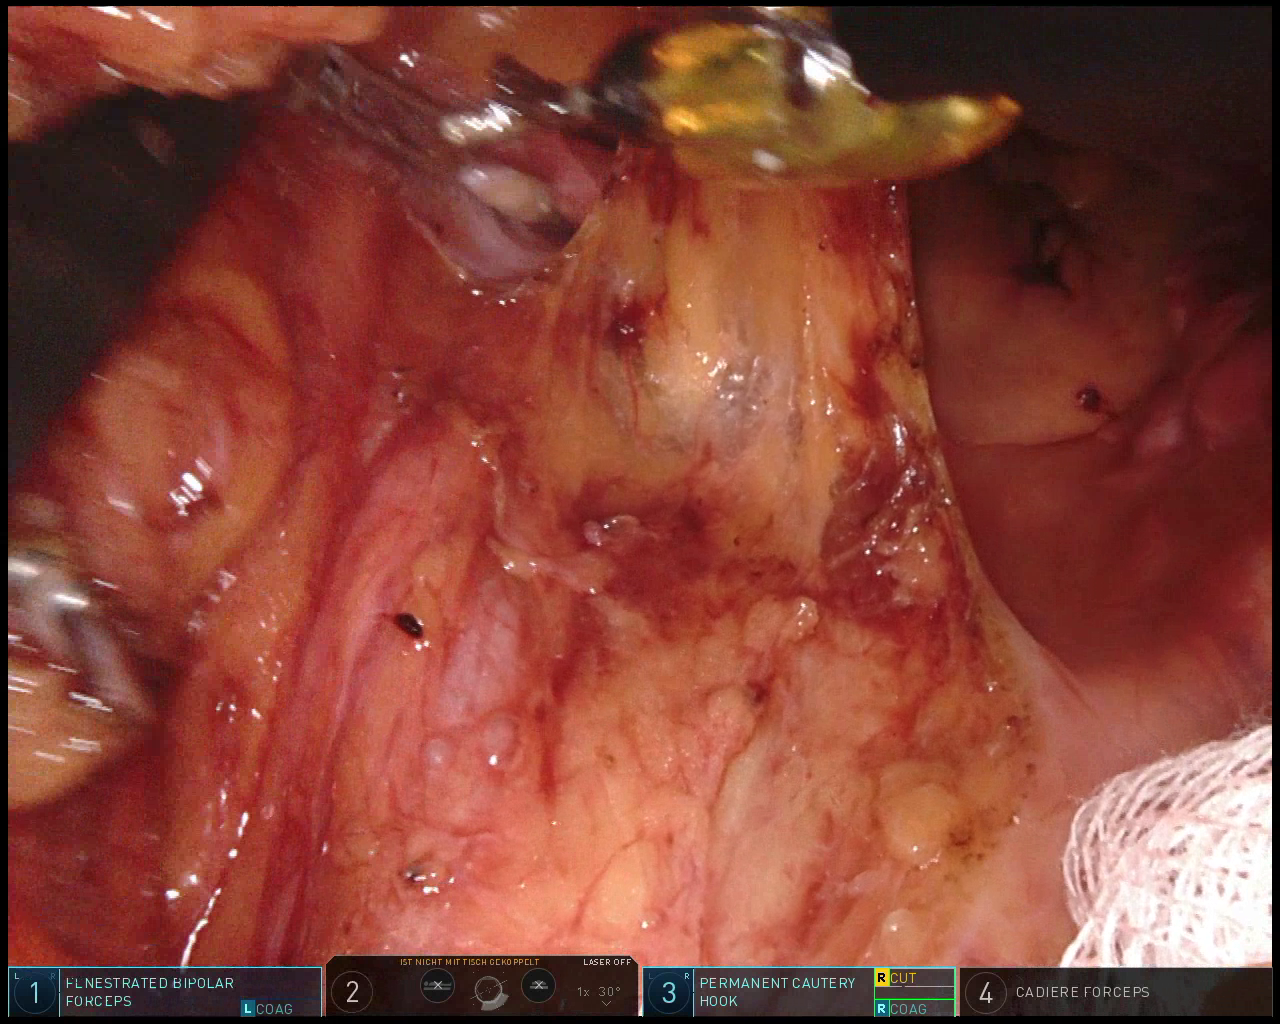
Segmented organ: ureter
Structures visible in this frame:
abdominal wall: no
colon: no
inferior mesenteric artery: no
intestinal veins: no
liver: no
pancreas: no
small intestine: no
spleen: no
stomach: no
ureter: yes
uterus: no
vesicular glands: no